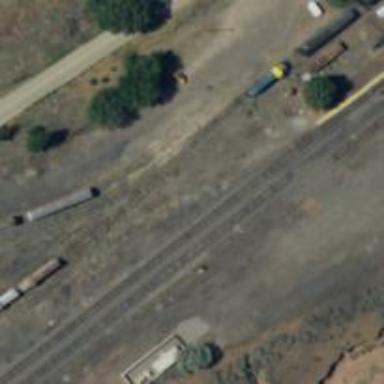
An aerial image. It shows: Railway siding for service.